Interaction volume radius: 5 \u00c5
Interaction volume height: 10 \u00c5
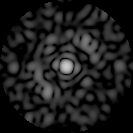
Disorder parameter: 0.703